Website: home-depot
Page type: billing-address
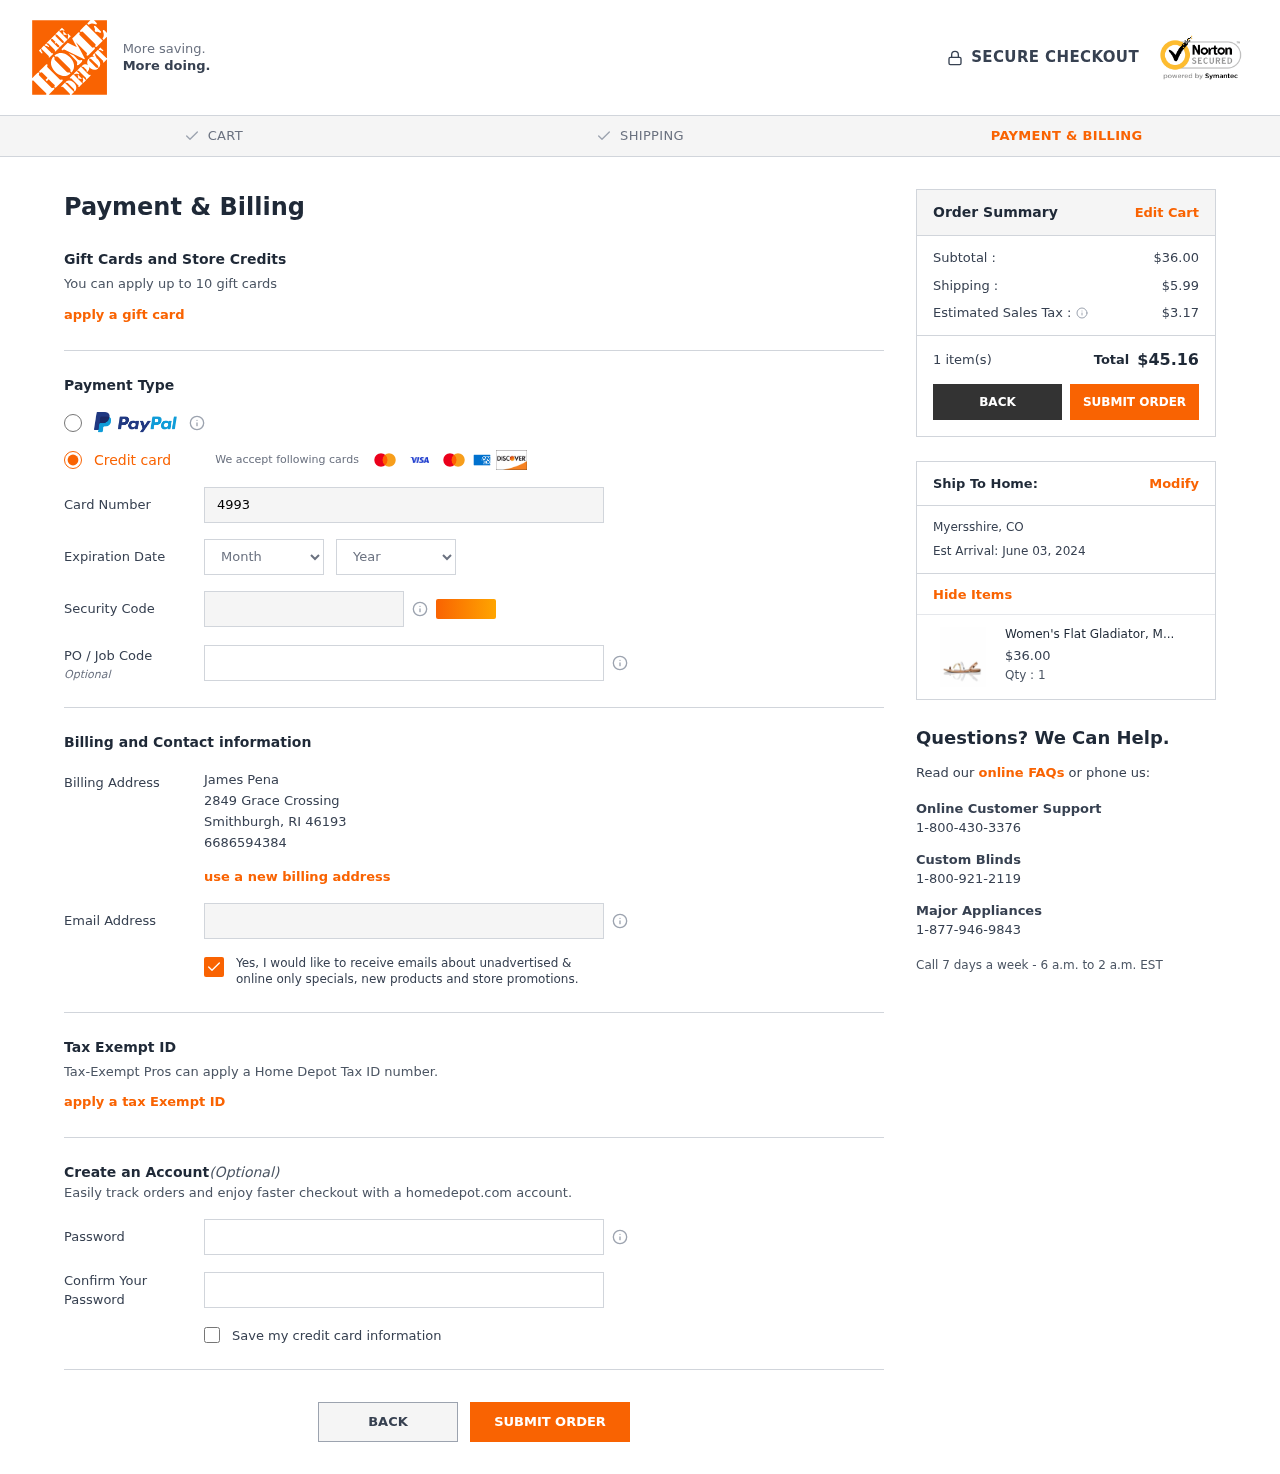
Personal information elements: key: PII_CARD_CVV
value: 255
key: PII_CARD_EXPIRY_MONTH
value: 10
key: PII_CARD_EXPIRY_YEAR
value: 27
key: PII_CARD_NUMBER
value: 4993 5587 7358 8031
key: PII_CITY
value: Smithburgh
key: PII_CITY2
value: Myersshire
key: PII_EMAIL
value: jpena@gmail.com
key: PII_FULLNAME
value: James Pena
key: PII_PHONE
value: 6686594384
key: PII_POSTCODE
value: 46193
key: PII_STATE_ABBR
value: RI
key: PII_STATE_ABBR2
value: CO
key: PII_STREET
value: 2849 Grace Crossing
Product elements: key: PRODUCT1_NAME
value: Women's Flat Gladiator, Mehrfarbig (Metallic Multi), 4 UK
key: PRODUCT1_PRICE
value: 36
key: PRODUCT1_QUANTITY
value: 1
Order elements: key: ORDER_SUBTOTAL
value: $36.00
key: ORDER_SHIPPING_COST
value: $5.99
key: ORDER_TAX
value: $3.17
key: ORDER_NUM_ITEMS
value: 1 item(s)
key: ORDER_TOTAL
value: $45.16
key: ORDER_DELIVERY_DATE
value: Est Arrival: June 03, 2024